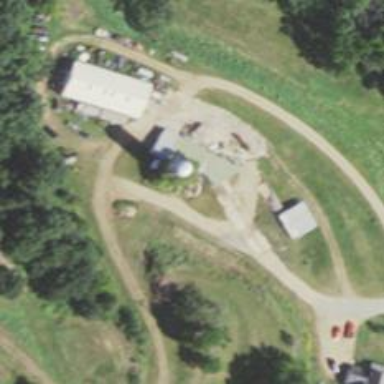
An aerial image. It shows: Silo building.